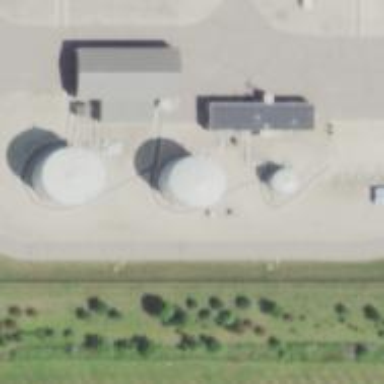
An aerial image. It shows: Storage tank with man-made structure.